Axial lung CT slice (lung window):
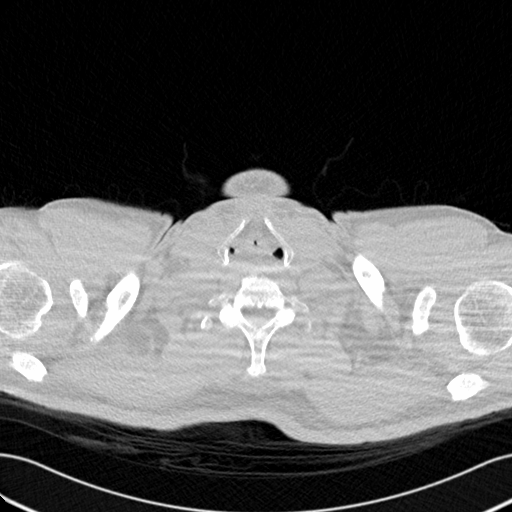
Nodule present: no